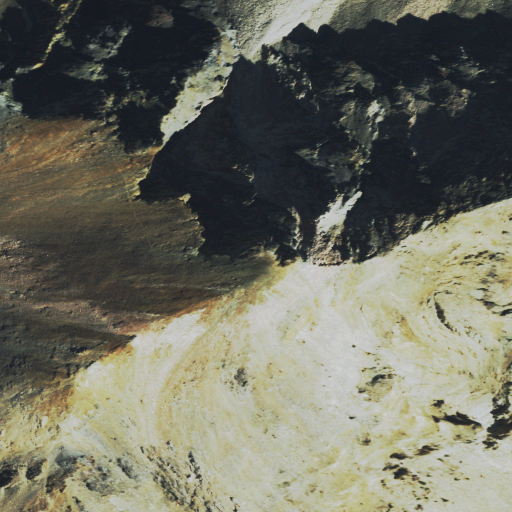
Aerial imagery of mountain in Idaho named Boulder Peak containing grassland and snow